Field crop: tomato
Growth stage: 2
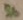
Species: solanum